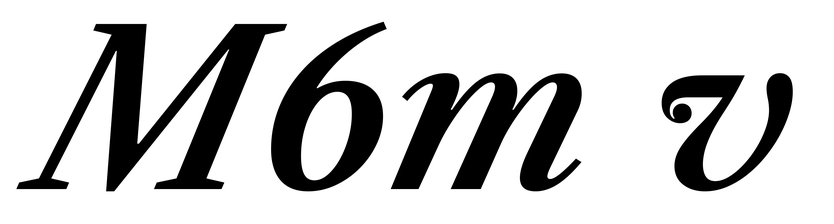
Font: LibreCaslonText-Italic_SemiBold_Italic